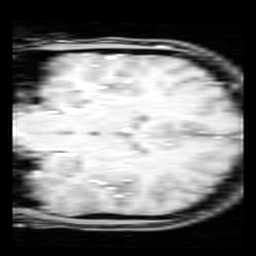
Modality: inplaneT1
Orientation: coronal
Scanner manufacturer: ge
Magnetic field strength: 3 T
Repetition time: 0.25 s
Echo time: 0.0036 s